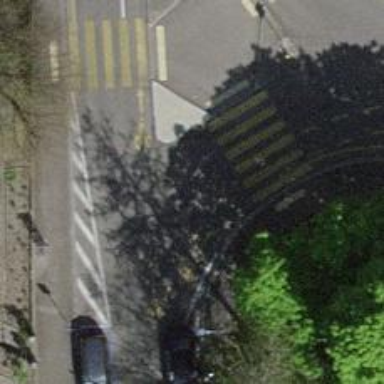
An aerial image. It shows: Asphalt road in residential area with opposite lane cycleway.